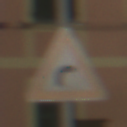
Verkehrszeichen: KurveRechts
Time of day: Night
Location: Outdoor (Urban)
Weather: PartlyCloudy
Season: NotSpecified
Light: Artificial